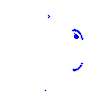
Particle: pion